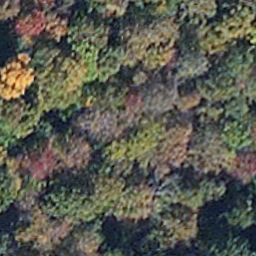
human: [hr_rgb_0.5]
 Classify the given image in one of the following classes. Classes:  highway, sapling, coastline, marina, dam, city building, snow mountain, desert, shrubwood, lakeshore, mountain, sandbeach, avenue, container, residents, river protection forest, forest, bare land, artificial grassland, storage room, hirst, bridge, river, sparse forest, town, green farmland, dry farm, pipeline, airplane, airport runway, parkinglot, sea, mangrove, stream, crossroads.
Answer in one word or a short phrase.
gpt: mangrove